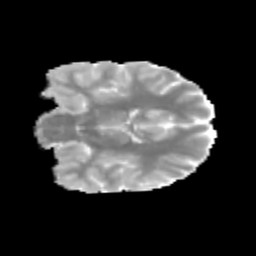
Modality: MD
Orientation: coronal
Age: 11
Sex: female
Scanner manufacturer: siemens
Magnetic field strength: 3 T
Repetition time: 3.8 s
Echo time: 0.07 s